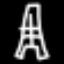
Label: The Eiffel Tower